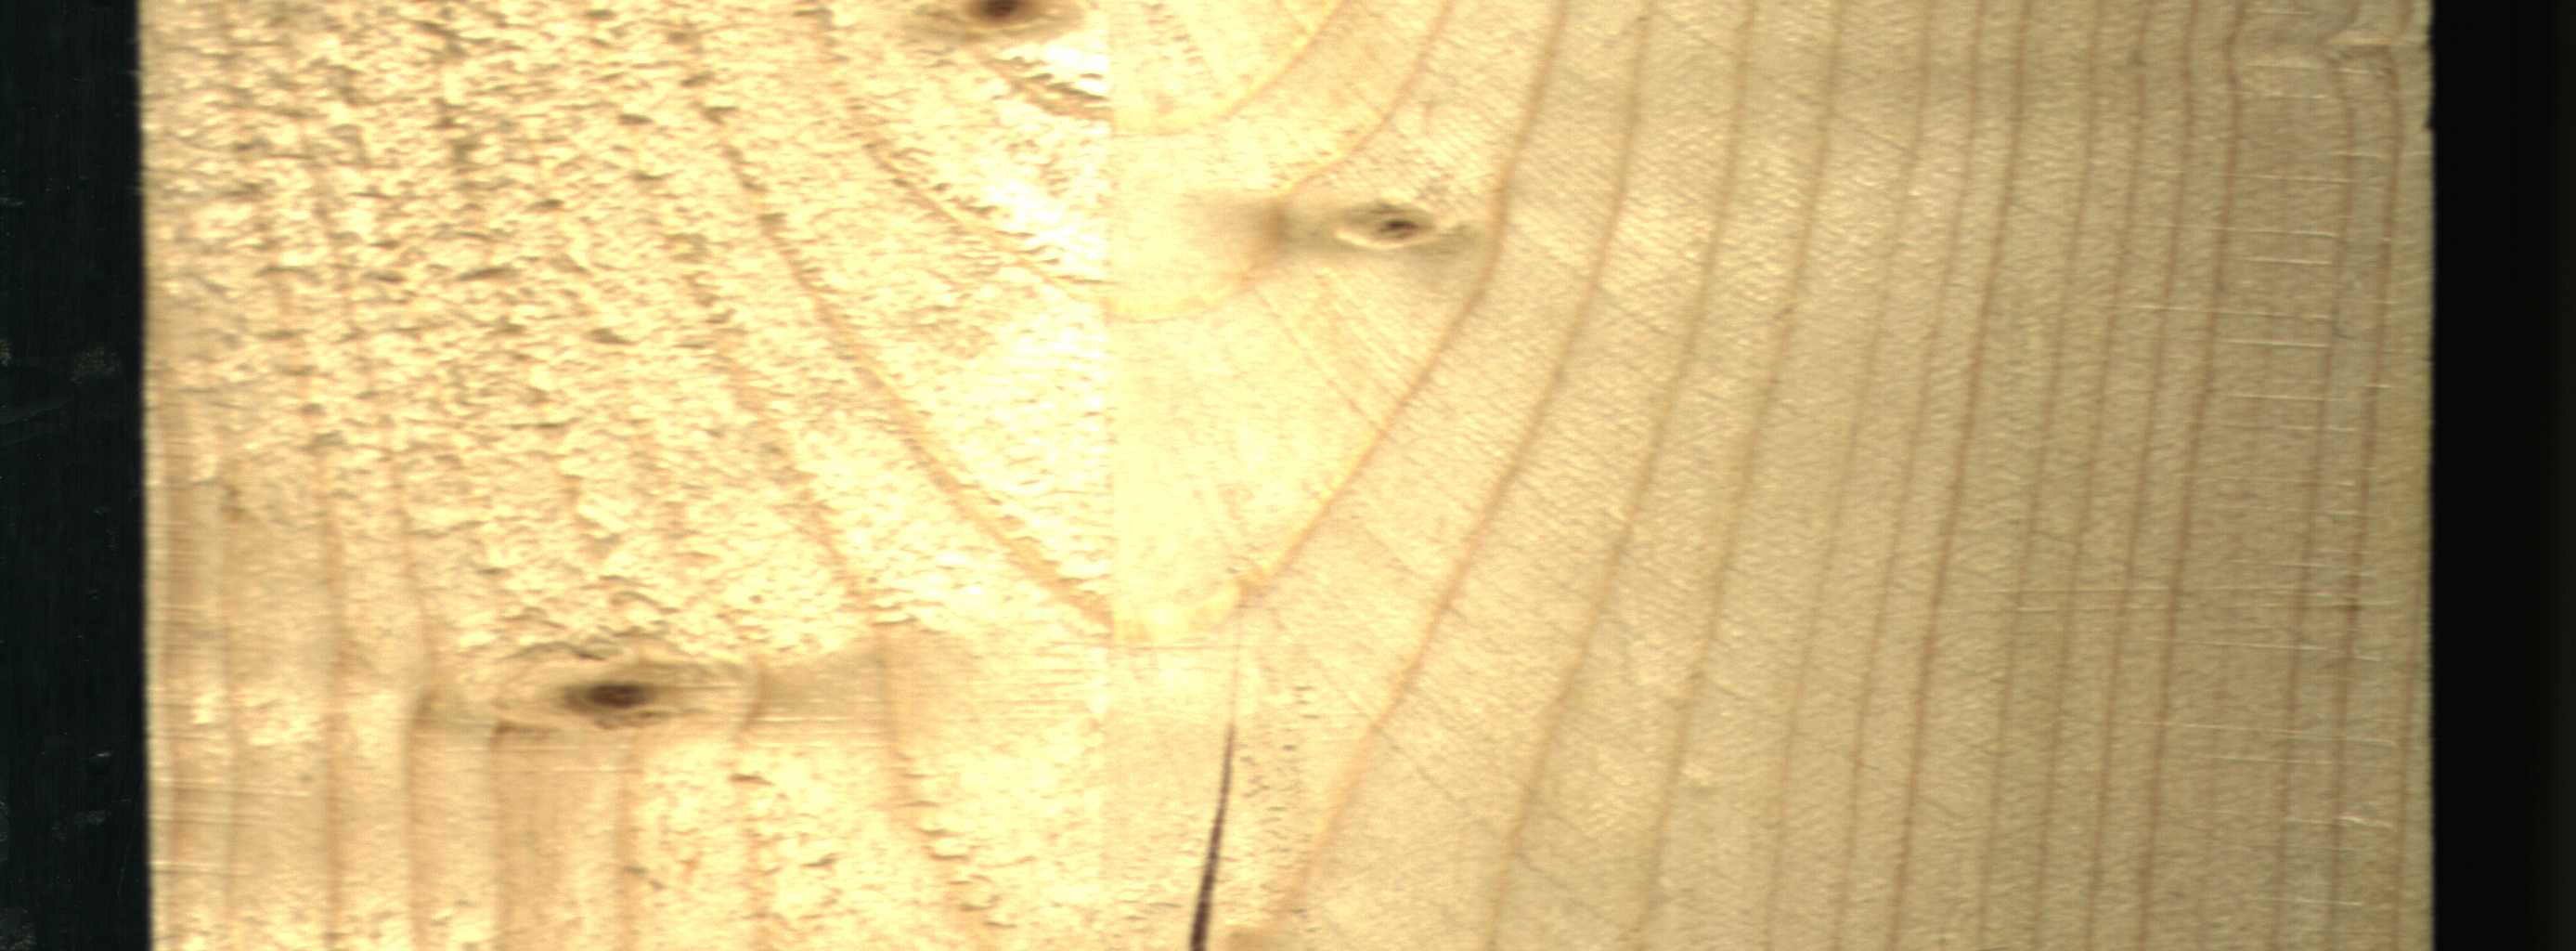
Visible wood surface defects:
Crack
Live_Knot
Live_Knot
Live_Knot